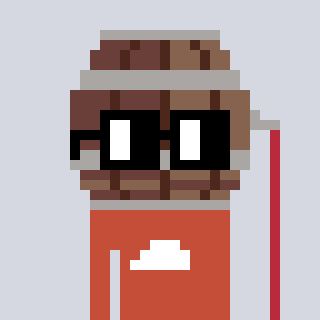
a pixel art character with square black glasses, a wine barrel-shaped head and a rust-colored body on a cool background